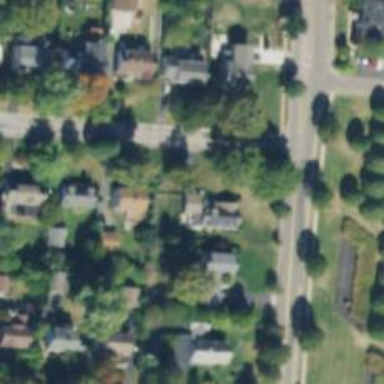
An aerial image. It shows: Residential driveway.